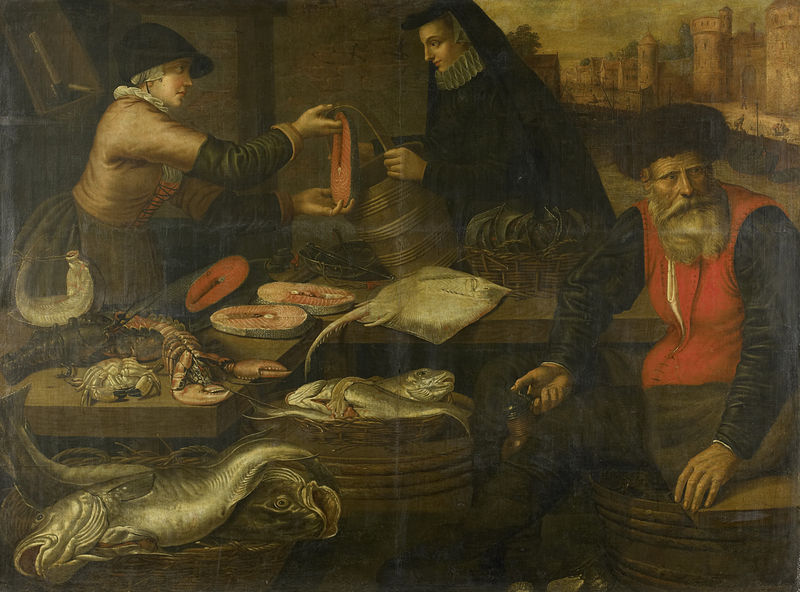
Titel: Visverkopers
Künstler: Jacob van Nieulandt
Standort: Amsterdam
Institution: Rijksmuseum
Schlagwörter: gemälde, mann, wasser, stadt, ufer, frau, tisch, dame, bart, kragen, stillleben, fischer, markt, hummer, verkauf, kauf, lachs, stadttor, fisch, stadtmauer, eimer, fische, fischfrau, fischhändler, krebs, marktfrau, marktstand, frisch, flunder, krabben, fischmarkt, thunfisch, fischmäuler